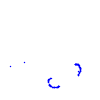
Particle: proton